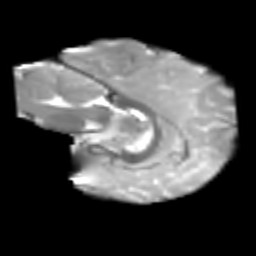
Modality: T2w
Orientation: sagittal
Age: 6
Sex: male
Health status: healthy